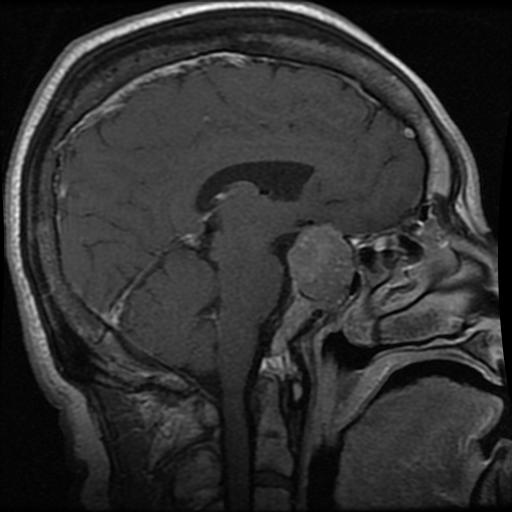
Label: pituitary